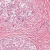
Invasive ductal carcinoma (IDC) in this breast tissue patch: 0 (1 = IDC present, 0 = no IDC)